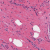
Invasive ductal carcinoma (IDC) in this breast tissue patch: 0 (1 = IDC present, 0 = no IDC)